Field crop: maize
Growth stage: 2
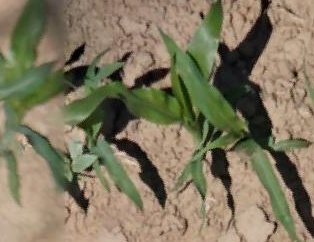
Species: maize